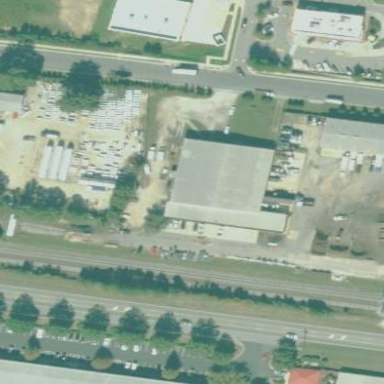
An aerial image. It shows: Commercial building.